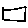
Label: square